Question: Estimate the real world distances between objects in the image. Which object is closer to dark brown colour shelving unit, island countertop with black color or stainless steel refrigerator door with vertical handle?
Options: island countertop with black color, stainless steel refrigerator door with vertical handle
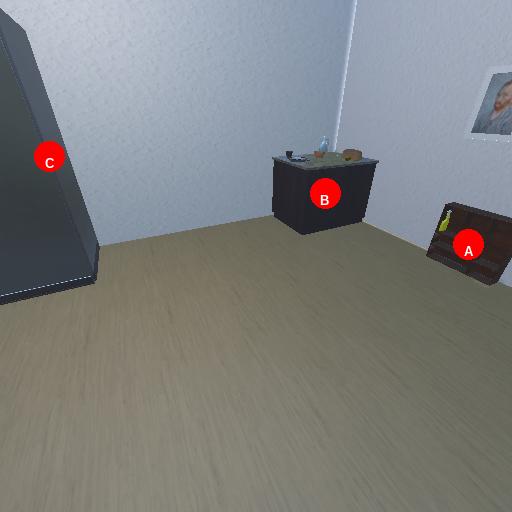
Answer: island countertop with black color